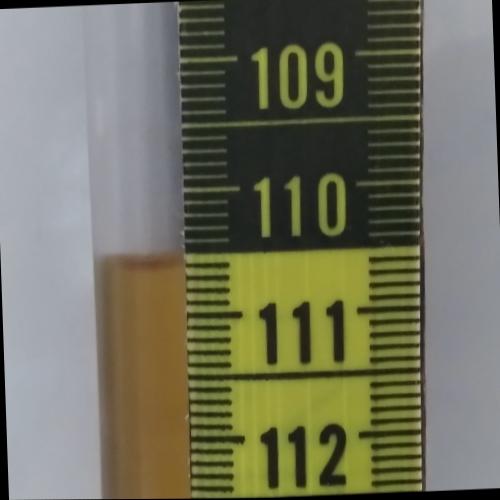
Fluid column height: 110.6 cm